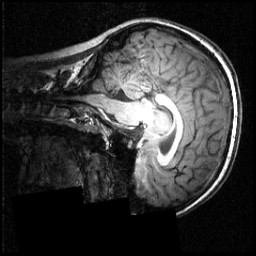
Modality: T1w
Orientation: sagittal
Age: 19
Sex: female
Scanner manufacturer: siemens
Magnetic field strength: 3.951 T
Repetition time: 1.5 s
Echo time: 0.00335 s